Interaction volume radius: 10 \u00c5
Interaction volume height: 45 \u00c5
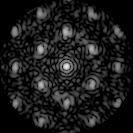
Disorder parameter: 0.3627